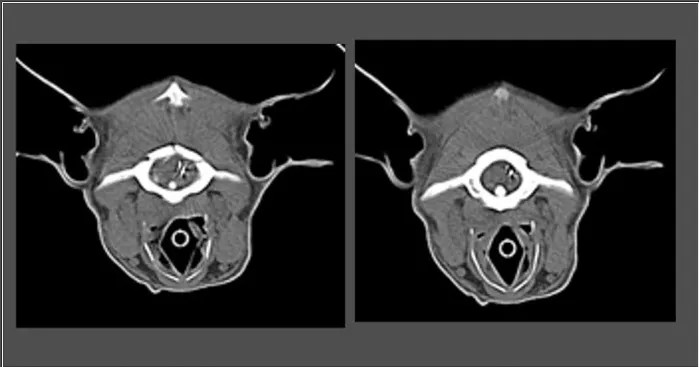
Transverse slices from computed tomography imaging at the region of the cervicomedullary junction showing metallic foreign bodies that are penetrating the dura at the level of the caudal brainstem (cervicomedullary junction).
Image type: radiology (ct)